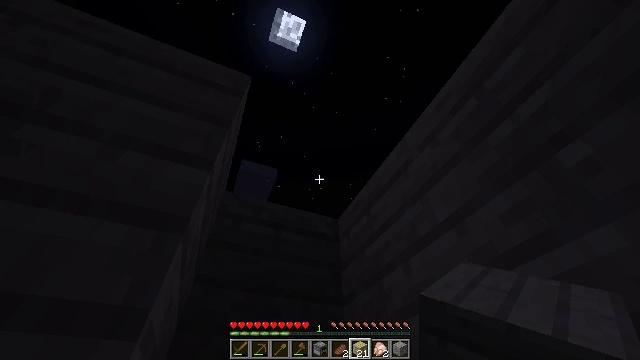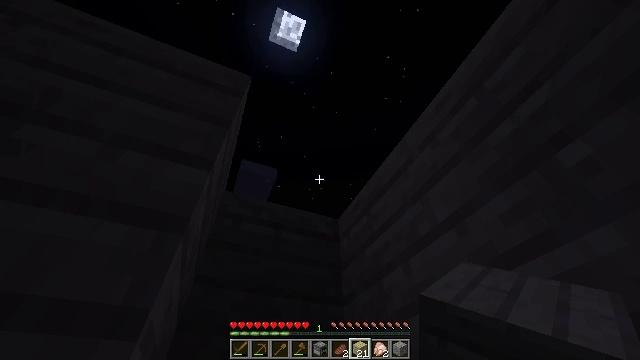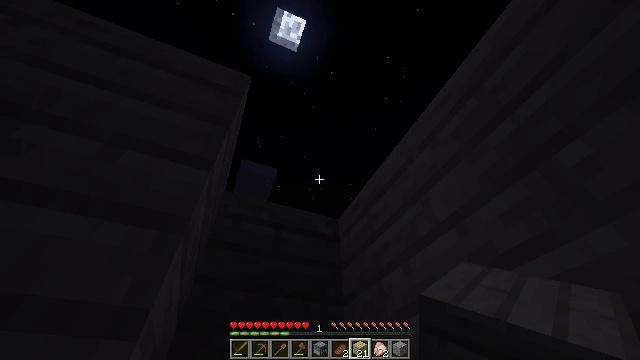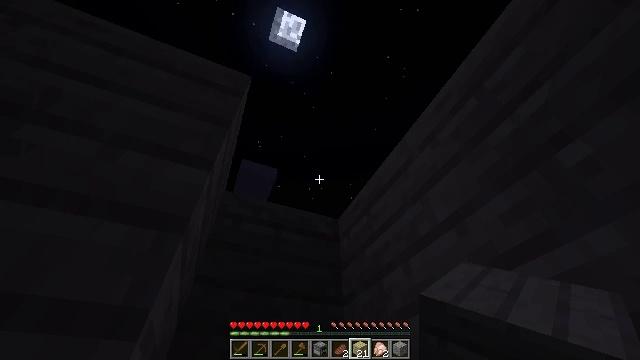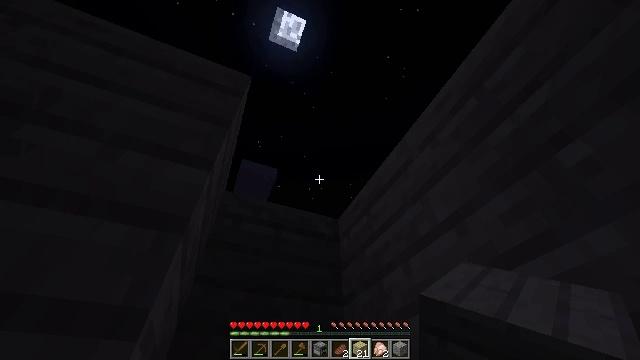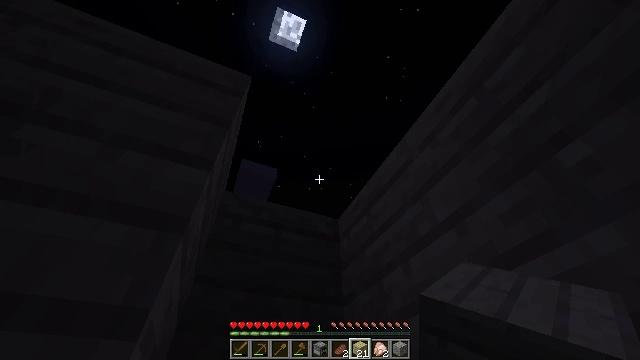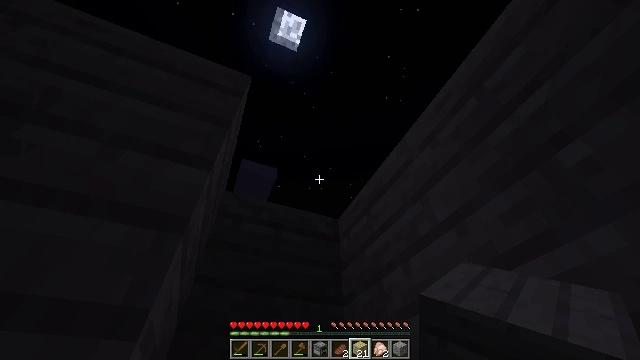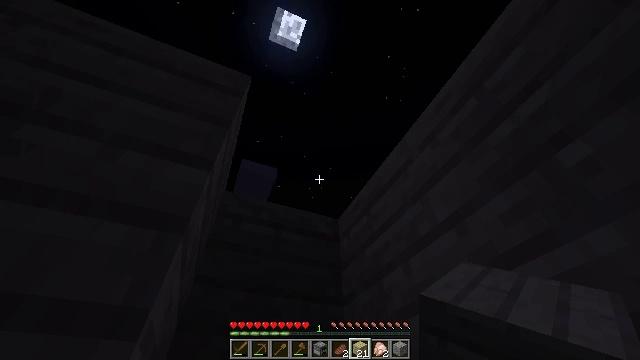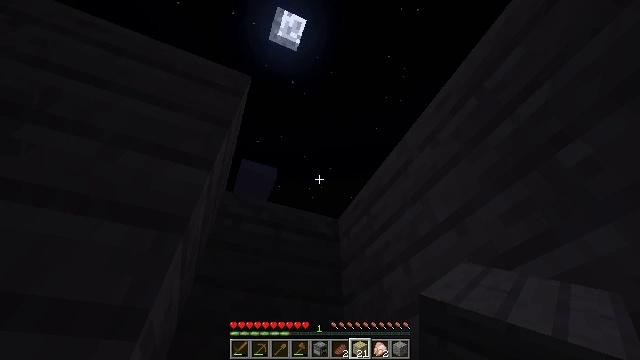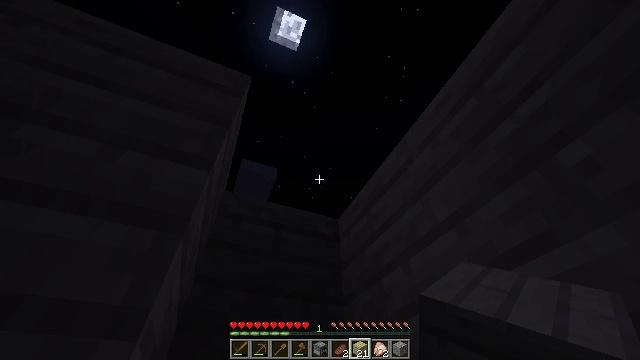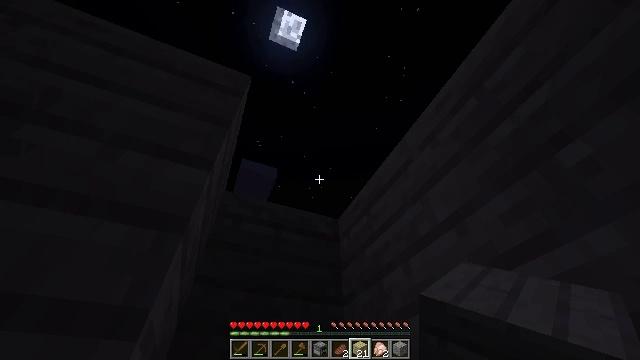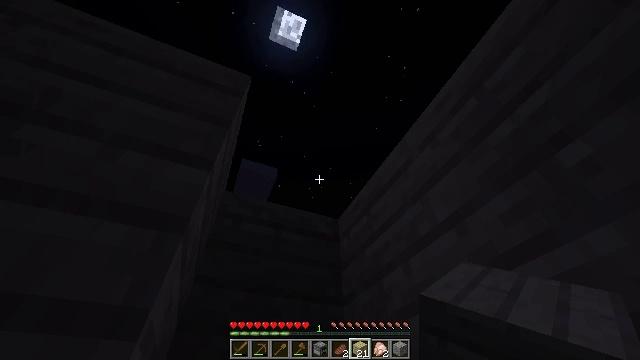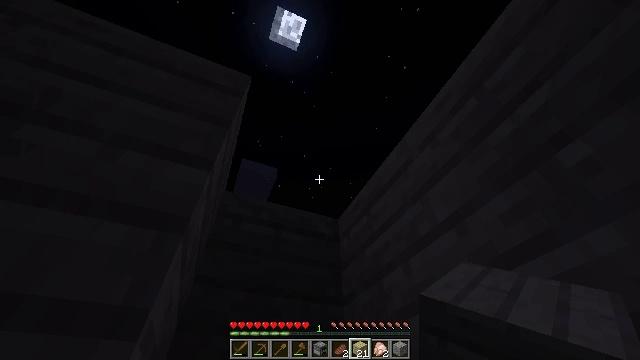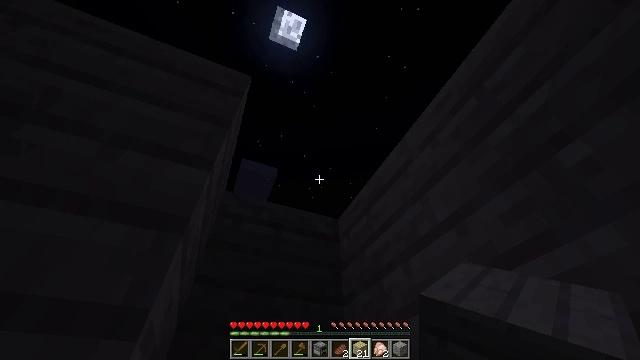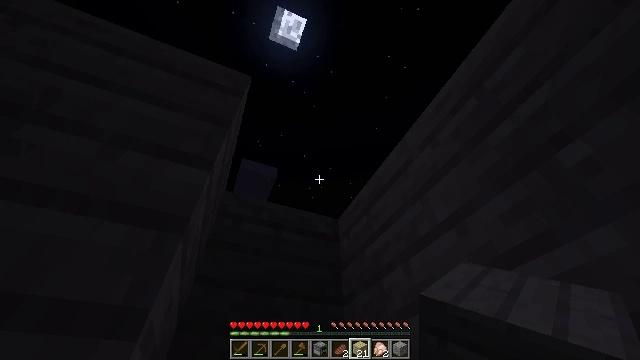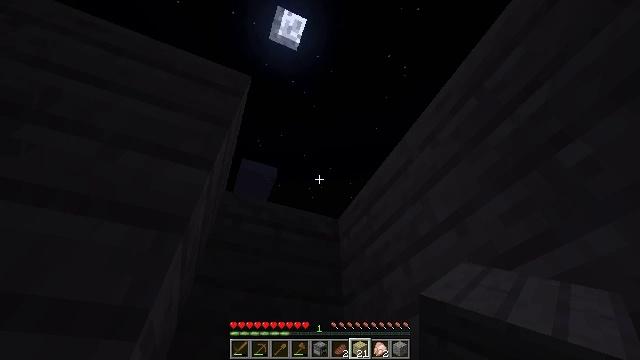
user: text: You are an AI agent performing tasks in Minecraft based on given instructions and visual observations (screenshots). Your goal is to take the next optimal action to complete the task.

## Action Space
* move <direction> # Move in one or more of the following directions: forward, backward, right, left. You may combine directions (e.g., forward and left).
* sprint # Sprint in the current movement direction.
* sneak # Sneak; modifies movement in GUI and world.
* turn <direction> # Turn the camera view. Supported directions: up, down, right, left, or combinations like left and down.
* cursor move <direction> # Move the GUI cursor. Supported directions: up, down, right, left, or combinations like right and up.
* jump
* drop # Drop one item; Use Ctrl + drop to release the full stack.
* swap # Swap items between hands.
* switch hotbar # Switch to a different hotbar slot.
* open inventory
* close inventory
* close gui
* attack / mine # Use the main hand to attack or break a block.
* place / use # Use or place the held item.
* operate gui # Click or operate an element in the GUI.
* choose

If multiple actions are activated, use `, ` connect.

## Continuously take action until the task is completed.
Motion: motion action
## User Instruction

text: Mine the birch planks.
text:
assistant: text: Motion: no_op
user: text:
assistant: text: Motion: no_op
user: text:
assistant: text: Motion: no_op
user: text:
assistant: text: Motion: no_op
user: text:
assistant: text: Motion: no_op
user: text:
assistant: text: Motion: no_op
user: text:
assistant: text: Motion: no_op
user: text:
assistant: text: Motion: no_op
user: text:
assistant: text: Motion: no_op
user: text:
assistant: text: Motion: no_op
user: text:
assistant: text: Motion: no_op
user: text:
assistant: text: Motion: no_op
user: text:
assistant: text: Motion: no_op
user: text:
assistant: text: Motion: no_op
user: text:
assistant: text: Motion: no_op
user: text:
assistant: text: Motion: no_op
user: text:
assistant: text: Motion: no_op
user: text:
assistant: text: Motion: no_op
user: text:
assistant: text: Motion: no_op
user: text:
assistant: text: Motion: no_op
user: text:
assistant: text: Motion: no_op
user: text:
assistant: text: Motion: no_op
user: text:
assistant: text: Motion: no_op
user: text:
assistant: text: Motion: no_op
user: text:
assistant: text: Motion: no_op
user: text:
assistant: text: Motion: no_op
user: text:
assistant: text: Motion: no_op
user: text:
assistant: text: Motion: no_op
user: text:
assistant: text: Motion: no_op
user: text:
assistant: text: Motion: no_op